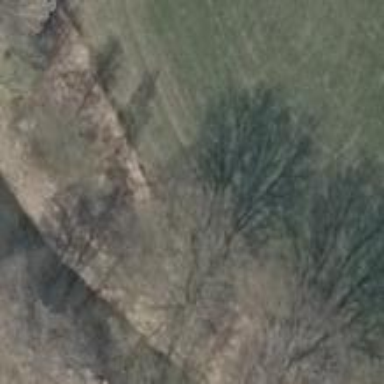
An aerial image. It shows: Row of deciduous broadleaved trees.